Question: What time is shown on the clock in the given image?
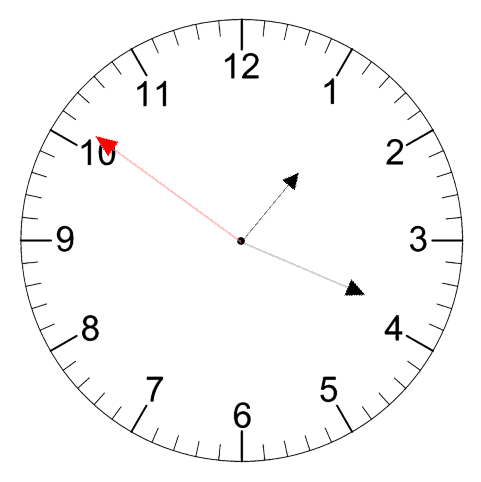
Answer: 01:18:51